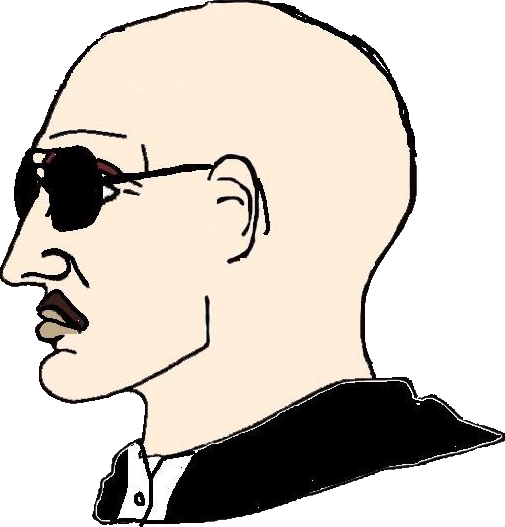
Label: 4_Yes_Chad